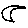
Label: moon